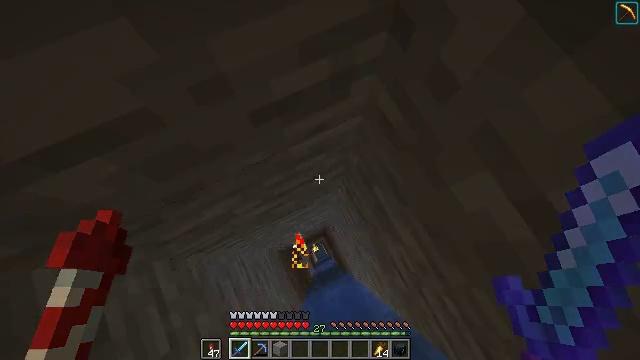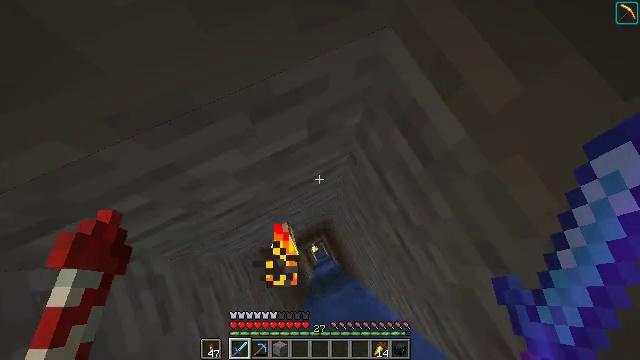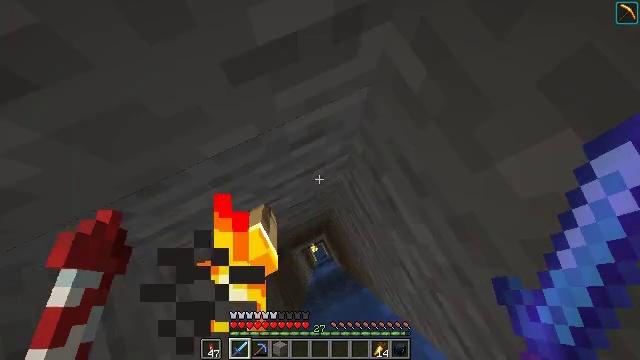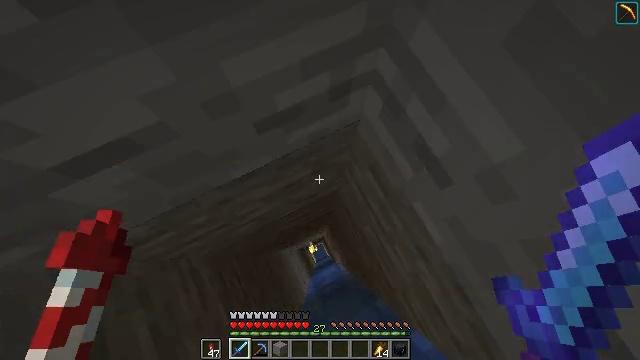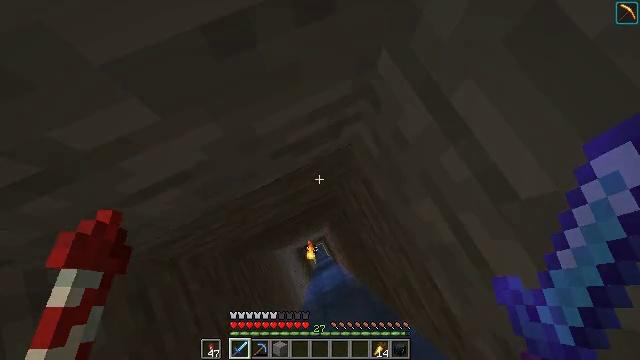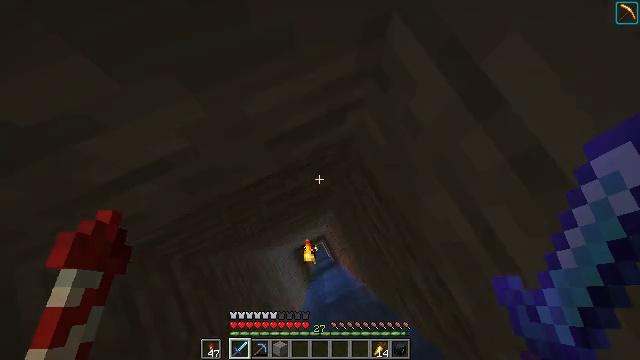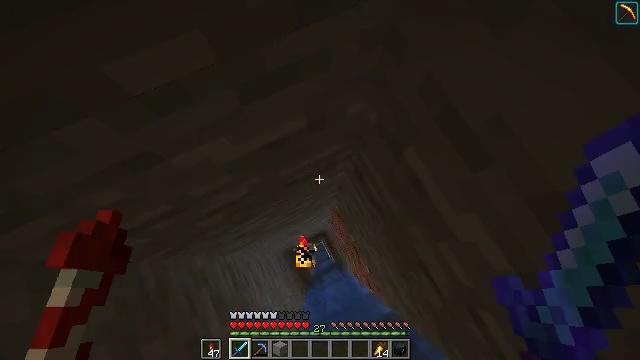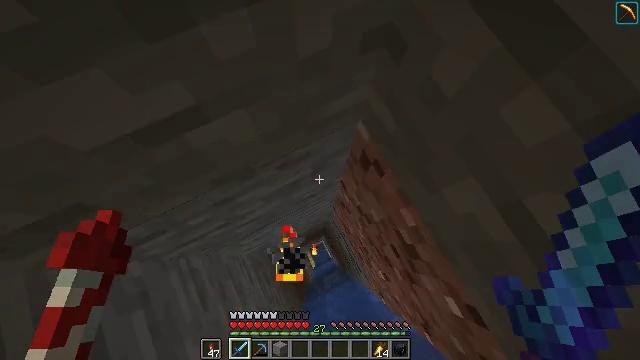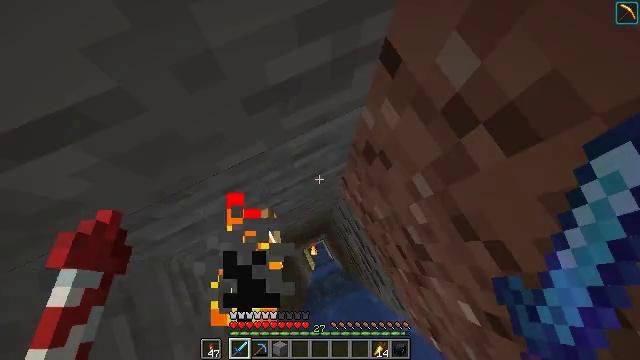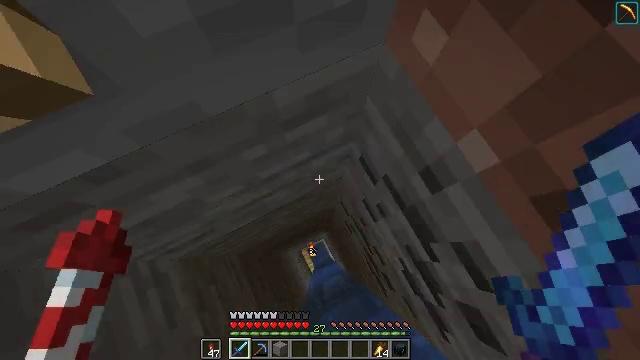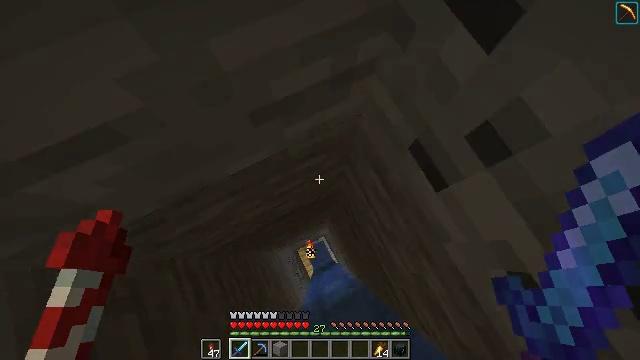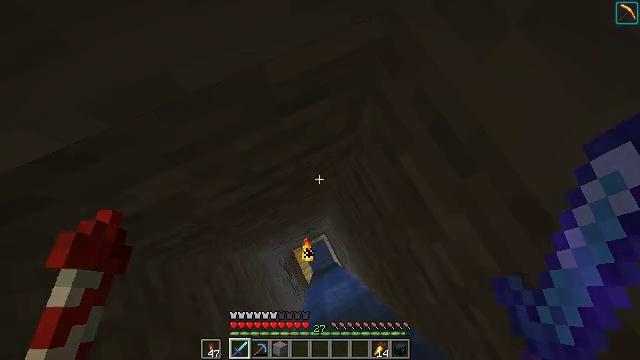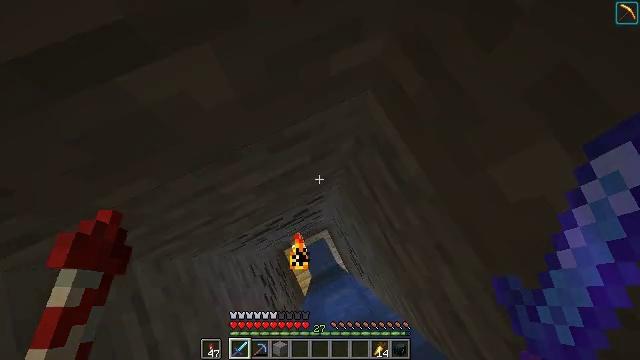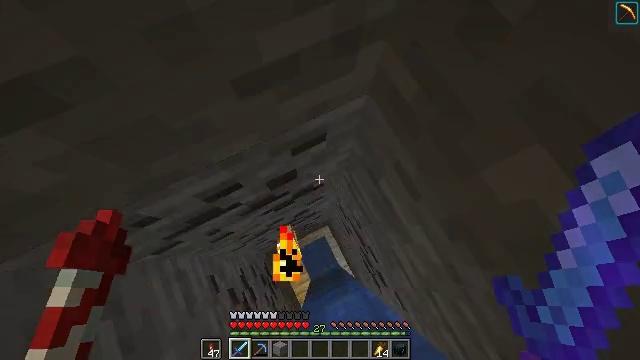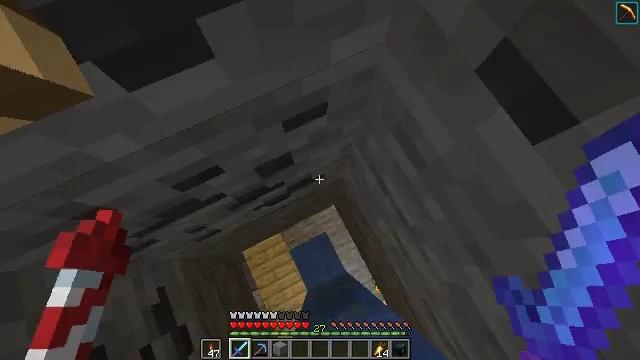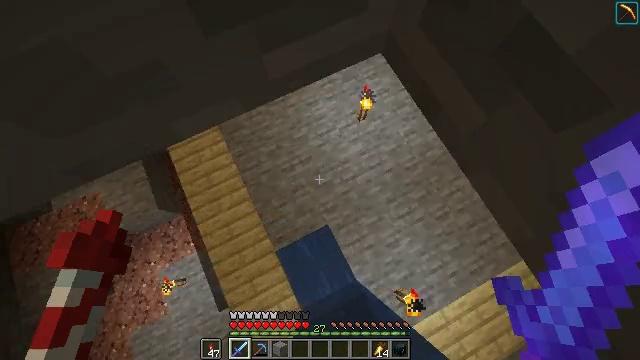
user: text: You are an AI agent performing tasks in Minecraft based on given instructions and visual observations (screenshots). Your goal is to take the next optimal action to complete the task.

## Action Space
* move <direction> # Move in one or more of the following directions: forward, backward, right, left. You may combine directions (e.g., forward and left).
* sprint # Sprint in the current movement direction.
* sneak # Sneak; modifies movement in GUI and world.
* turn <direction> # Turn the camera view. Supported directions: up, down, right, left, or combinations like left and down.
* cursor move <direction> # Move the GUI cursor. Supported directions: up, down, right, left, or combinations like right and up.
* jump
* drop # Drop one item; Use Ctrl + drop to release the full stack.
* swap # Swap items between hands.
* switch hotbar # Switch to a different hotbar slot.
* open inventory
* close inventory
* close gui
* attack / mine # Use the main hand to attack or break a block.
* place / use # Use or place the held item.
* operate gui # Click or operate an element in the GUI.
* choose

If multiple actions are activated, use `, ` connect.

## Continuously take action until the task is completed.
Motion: motion action
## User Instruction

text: Kill enemies.
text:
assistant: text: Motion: no_op
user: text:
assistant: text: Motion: no_op
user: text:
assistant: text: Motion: no_op
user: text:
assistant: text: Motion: no_op
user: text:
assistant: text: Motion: no_op
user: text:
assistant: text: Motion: no_op
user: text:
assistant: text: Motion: no_op
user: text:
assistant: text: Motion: no_op
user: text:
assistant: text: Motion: no_op
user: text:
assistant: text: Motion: no_op
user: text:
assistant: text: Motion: no_op
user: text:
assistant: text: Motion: no_op
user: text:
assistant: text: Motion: no_op
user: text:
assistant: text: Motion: no_op
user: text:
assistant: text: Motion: no_op
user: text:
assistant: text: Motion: no_op
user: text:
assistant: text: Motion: no_op
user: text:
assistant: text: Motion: no_op
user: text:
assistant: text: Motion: no_op
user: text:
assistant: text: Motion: no_op
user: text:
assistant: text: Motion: no_op
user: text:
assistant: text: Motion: no_op
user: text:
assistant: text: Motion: no_op
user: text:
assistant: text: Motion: no_op
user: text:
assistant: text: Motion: no_op
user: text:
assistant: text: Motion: no_op
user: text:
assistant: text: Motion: no_op
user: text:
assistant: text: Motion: no_op
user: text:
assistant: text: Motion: no_op
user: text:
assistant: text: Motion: no_op